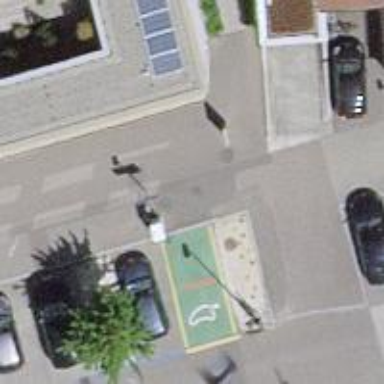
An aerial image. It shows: Charging station.